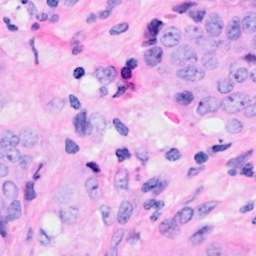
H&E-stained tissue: Breast